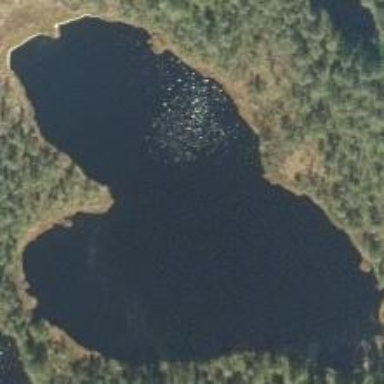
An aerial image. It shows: Lake with natural water.